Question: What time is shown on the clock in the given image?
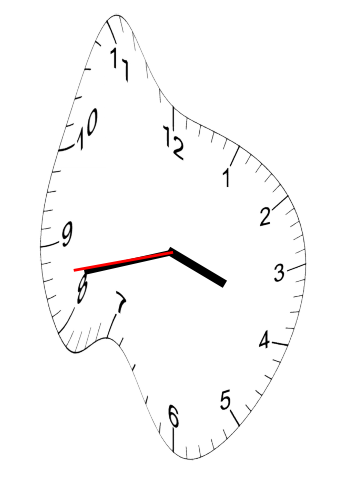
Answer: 03:42:43